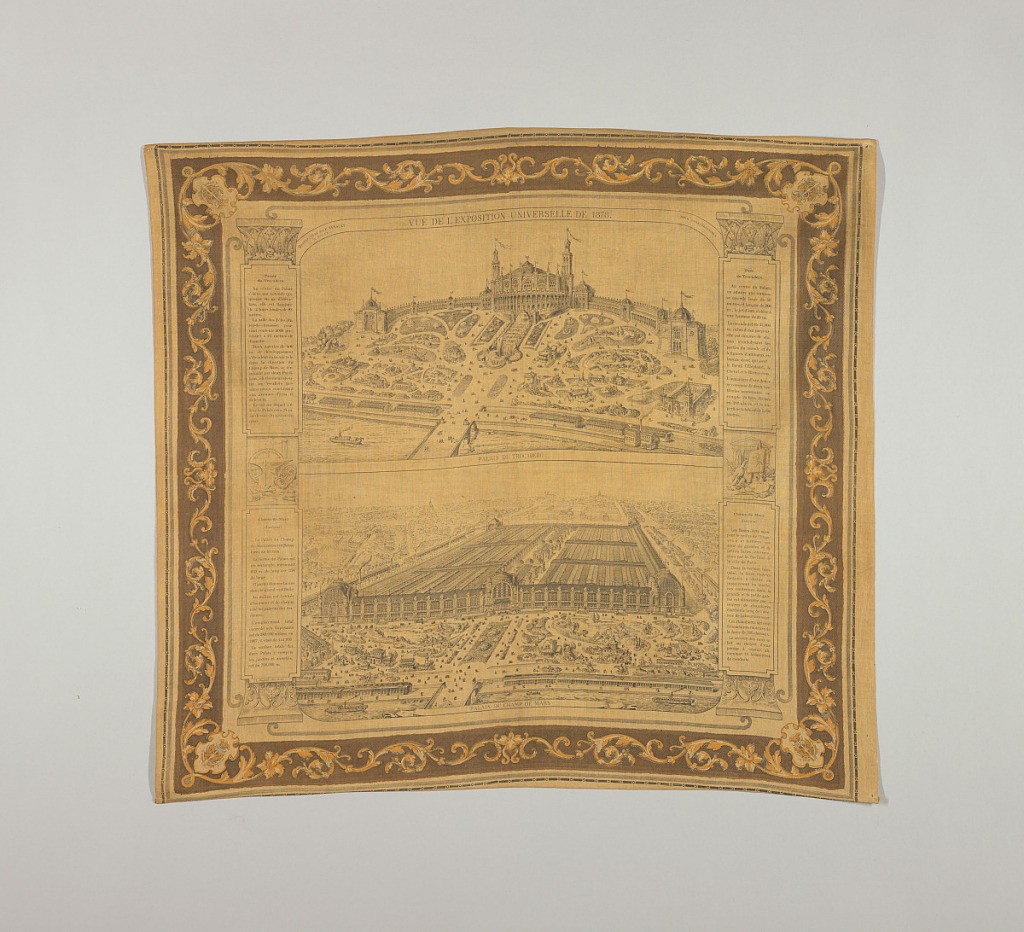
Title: Vue de L'Exposition Universelle de 1878
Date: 1878
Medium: cotton Technique: printed on plain weave
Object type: Handkerchief
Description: Handkerchief of brown, orange and tan has a central field split horizontally into two sections. The top half contains an aerial view of the Palais du Trocadero while the lower half has Palais du Champ de Mars. Vertical banners on either side have descriptions about the interior and exterior features of these Exposition buildings.